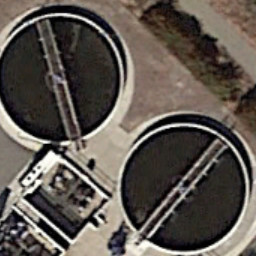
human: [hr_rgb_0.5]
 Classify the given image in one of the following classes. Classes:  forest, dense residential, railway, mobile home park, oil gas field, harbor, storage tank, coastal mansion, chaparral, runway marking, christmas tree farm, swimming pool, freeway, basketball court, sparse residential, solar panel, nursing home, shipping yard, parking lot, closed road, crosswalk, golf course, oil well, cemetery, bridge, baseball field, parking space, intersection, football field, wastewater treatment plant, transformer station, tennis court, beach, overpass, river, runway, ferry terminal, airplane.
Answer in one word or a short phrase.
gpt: wastewater treatment plant